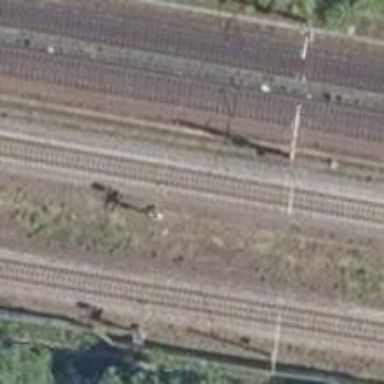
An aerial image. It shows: Railway signal.